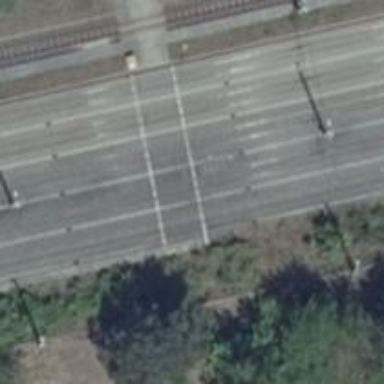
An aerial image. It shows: Railway crossing.